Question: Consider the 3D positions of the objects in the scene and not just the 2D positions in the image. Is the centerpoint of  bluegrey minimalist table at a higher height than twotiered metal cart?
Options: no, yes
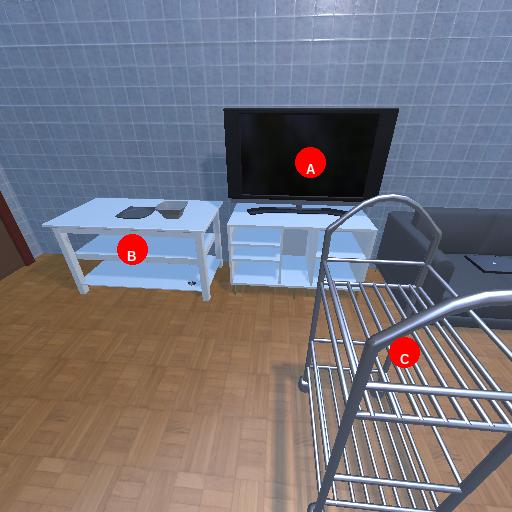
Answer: no